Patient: sex M, age 81
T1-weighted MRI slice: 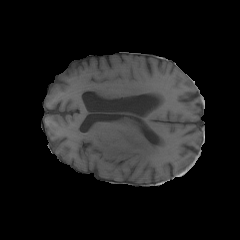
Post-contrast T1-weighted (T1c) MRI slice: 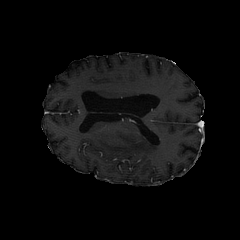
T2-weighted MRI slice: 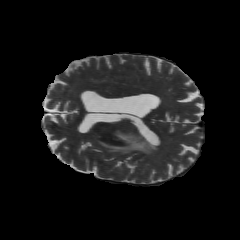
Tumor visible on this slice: yes
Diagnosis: Glioblastoma, IDH-wildtype
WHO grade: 4